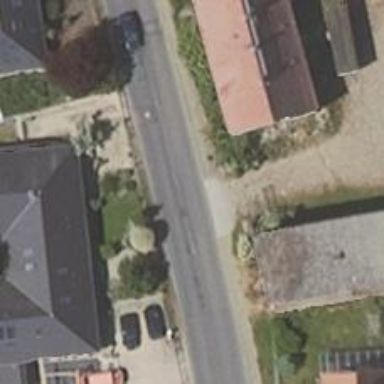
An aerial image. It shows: Secondary road with asphalt surface.